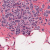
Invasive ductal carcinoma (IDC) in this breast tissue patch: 1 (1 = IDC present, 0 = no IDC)